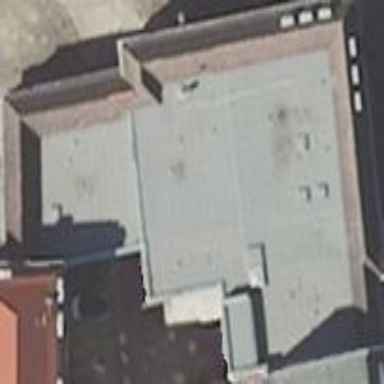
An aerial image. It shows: Commercial building with quadruple saltbox roof shape.